Interaction volume radius: 5 \u00c5
Interaction volume height: 25 \u00c5
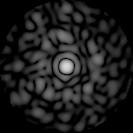
Disorder parameter: 0.8392